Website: bh-photo
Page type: address-validator
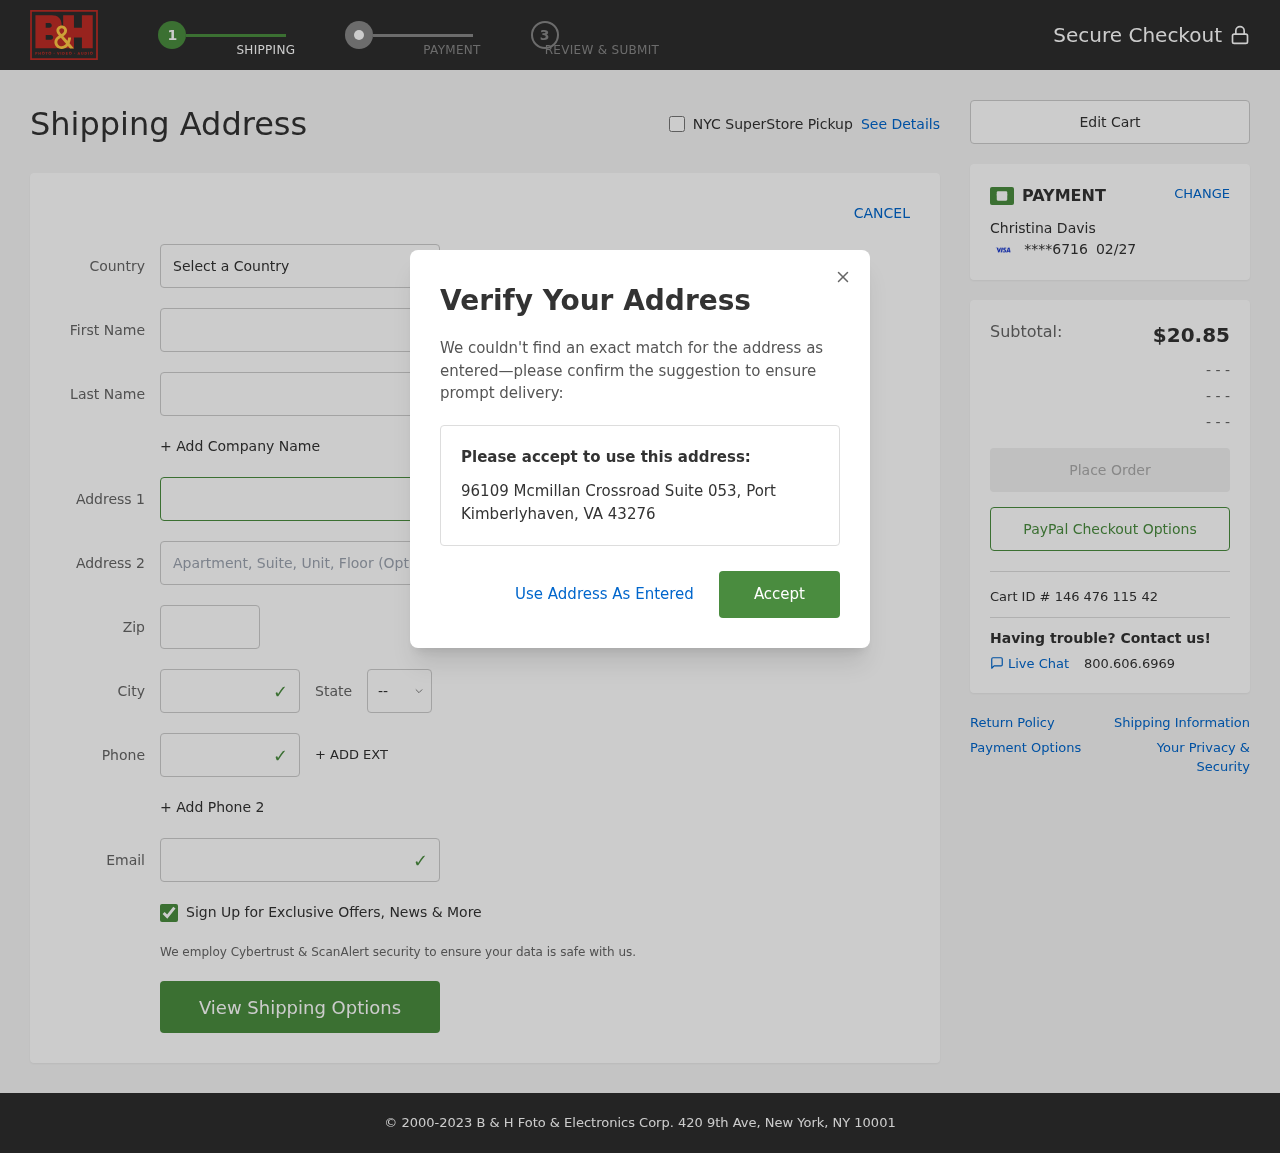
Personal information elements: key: PII_CARD_EXPIRY
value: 02/27
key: PII_CARD_LAST4
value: ****6716
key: PII_CITY
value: Port Kimberlyhaven
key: PII_COUNTRY
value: United States
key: PII_EMAIL
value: christina.davis@yahoo.com
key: PII_FIRSTNAME
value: Christina
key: PII_FULLNAME
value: Christina Davis
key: PII_LASTNAME
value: Davis
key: PII_PHONE
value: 7672087138
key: PII_POSTCODE
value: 43276
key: PII_STATE_ABBR
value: VA
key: PII_STREET
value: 96109 Mcmillan Crossroad Suite 053
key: PII_CITY_STATE_ZIP
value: Port Kimberlyhaven, VA 43276
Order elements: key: ORDER_SUBTOTAL
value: $20.85
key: ORDER_ID
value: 146 476 115 42